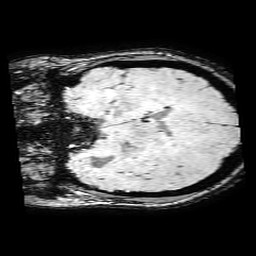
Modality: SWI
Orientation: coronal
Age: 36
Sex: female
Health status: ill
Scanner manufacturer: philips
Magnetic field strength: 3 T
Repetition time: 0.031 s